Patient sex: M
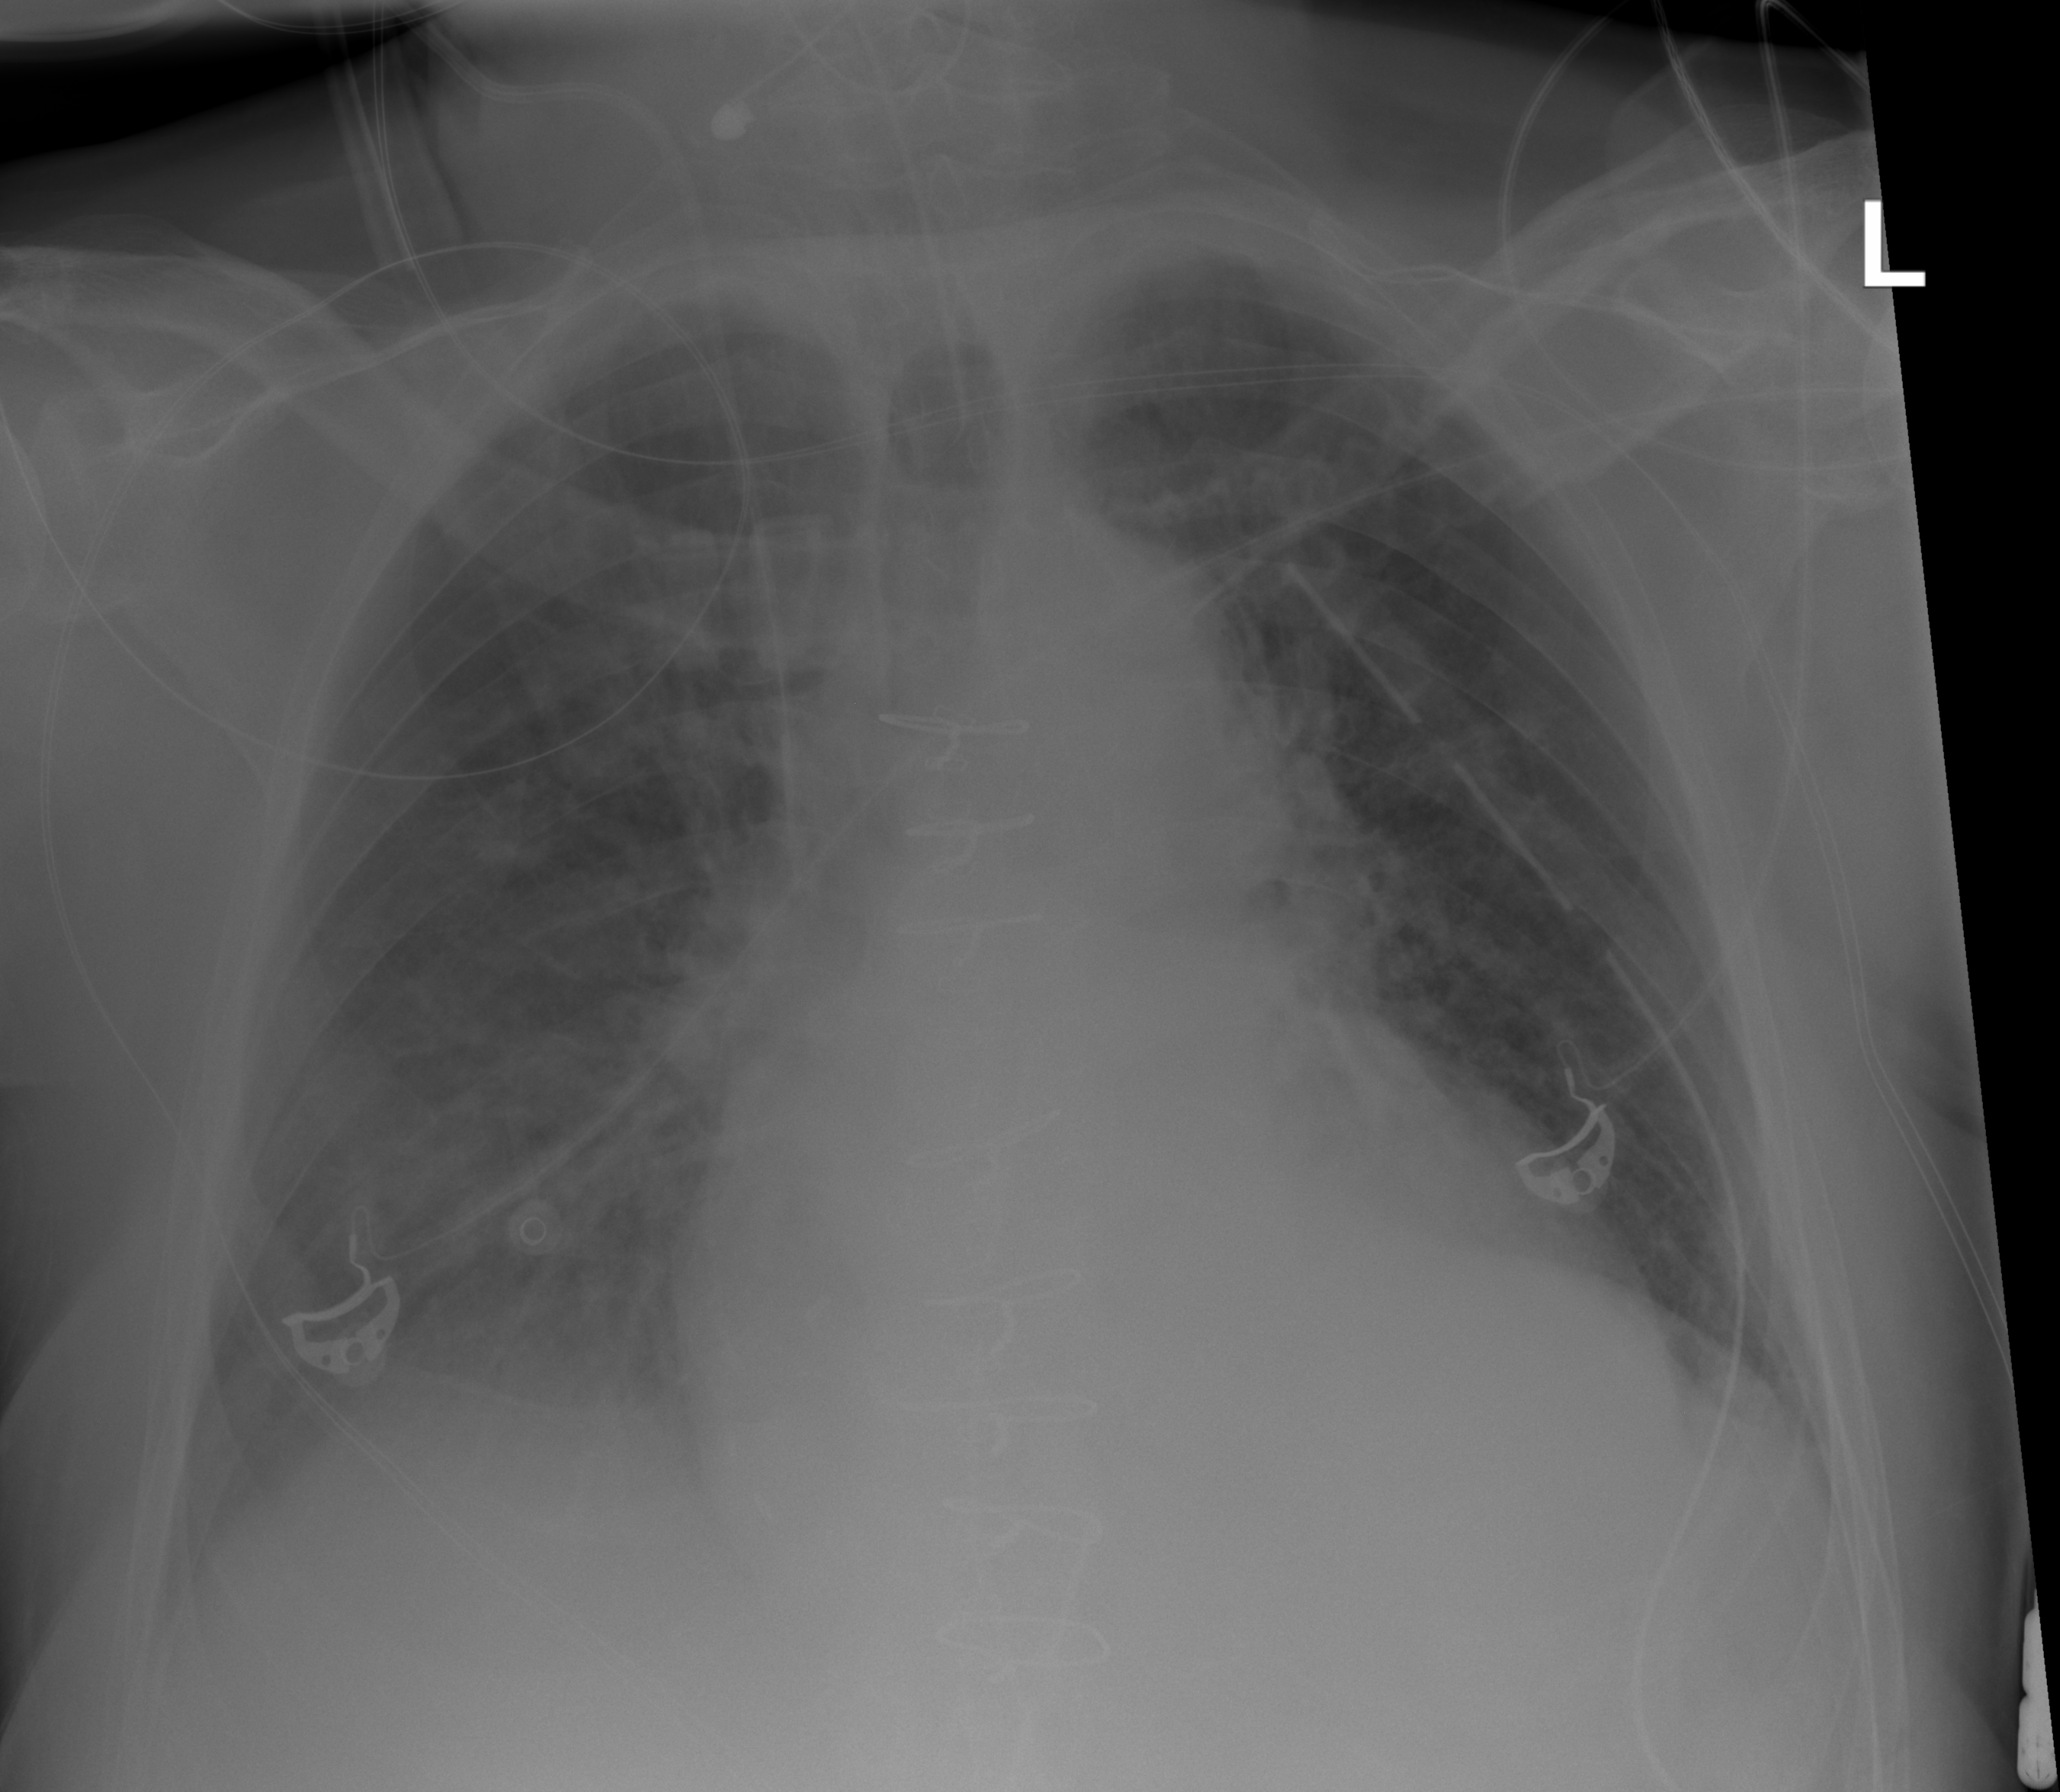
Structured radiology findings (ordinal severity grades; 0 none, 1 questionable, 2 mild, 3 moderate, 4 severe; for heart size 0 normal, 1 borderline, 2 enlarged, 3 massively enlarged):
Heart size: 2
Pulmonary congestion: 3
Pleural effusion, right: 2
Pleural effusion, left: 0
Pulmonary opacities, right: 0
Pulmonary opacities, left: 0
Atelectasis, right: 2
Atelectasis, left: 2